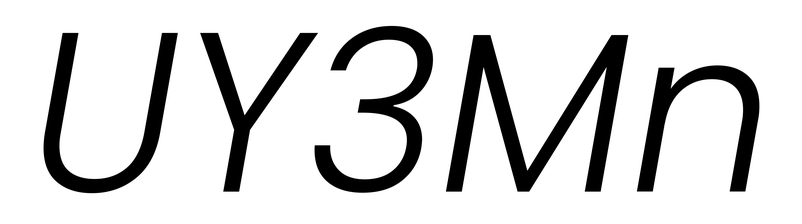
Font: Poppins-LightItalic